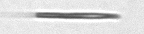
Label: fiber